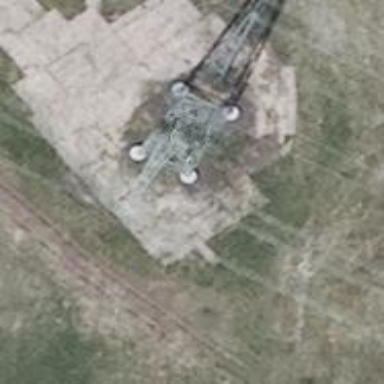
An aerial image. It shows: Power tower.